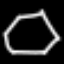
Label: octagon